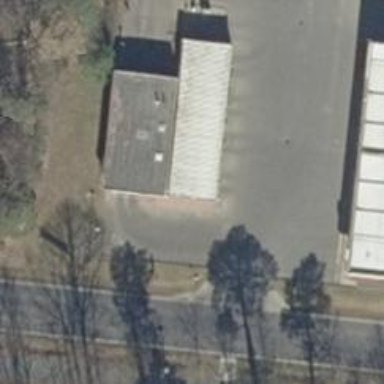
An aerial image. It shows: Car wash facility.